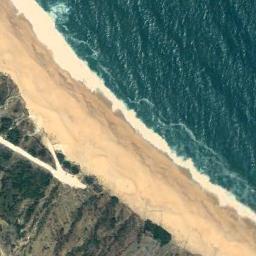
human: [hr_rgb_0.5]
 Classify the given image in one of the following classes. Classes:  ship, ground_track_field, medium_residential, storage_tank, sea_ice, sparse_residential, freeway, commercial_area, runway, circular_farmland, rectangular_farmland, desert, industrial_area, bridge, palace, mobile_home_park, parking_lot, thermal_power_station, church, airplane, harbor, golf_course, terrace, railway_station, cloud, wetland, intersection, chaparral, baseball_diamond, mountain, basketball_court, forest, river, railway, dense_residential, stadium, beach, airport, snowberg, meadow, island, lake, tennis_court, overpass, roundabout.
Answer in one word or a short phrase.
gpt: beach